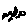
Label: moon